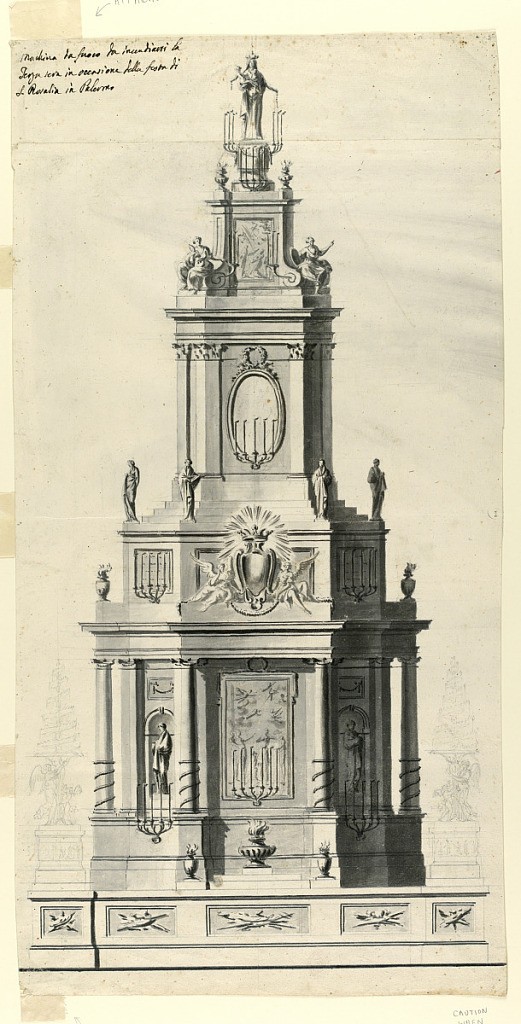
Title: The elevation of a tower-like structure for a firework at the feast of St. Rosalia in Palermo
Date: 1780–1810
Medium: Pencil with grey and black brush on paper
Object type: Drawing
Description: Vertical composition of a tower-like structure. A dado is at the bottom with sprial-shaped candelabra and angels on pedestals sketched in pencil. The lower story of the tower shows columns and pilasters of Ionic order. A painting hangs on the central wall. Statues of saints stand in niches in the obliquelydispersed lateral walls. The upper story has a dado with an escutcheon on the front. Steps rise on the dado with statues standing at the corners of the lowest one. The story has pilasters of Corinthian order at the corners. An ovoidal painting is at the central wall. On top is a pedestal with two virtues and with a painted representation referring to the saint. A statue of the Virgin with the Child stands on a column on the pedestal. Many brackets carry candles.